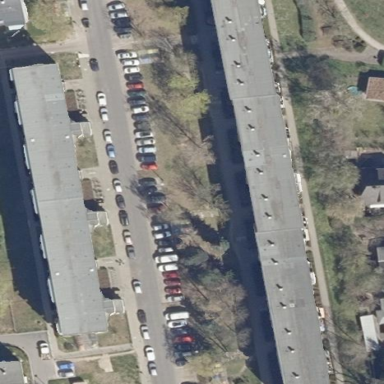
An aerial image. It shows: Terrace building.